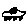
Label: car